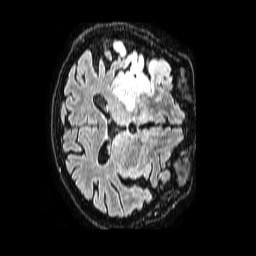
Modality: FLAIR
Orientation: axial
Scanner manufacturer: philips
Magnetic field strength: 1.5 T
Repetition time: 4.8 s
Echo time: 0.3 s